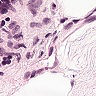
Metastatic tissue present: no